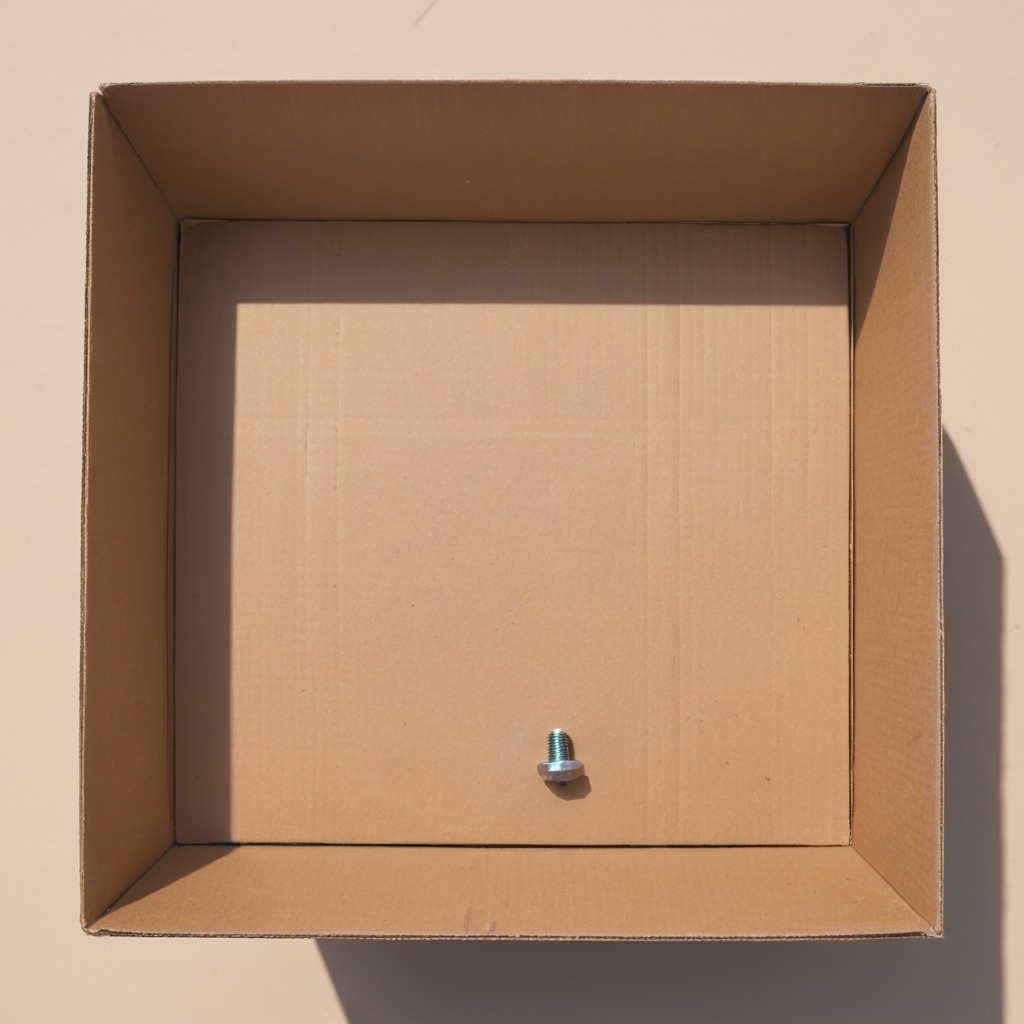
A metal screw lying on a cardboard box surface in an outdoor workshop during daytime bright natural light soft shadows slightly creased but